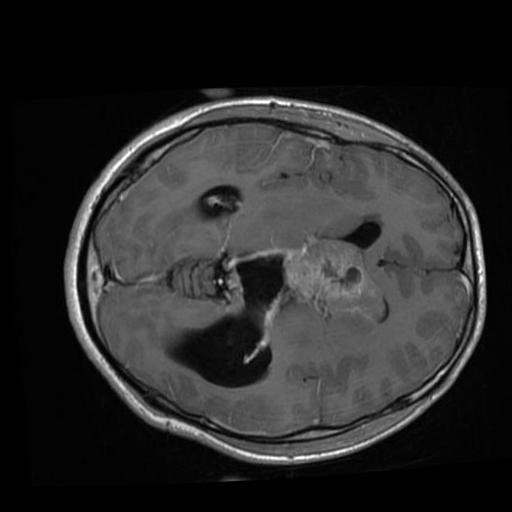
Label: brain_glioma